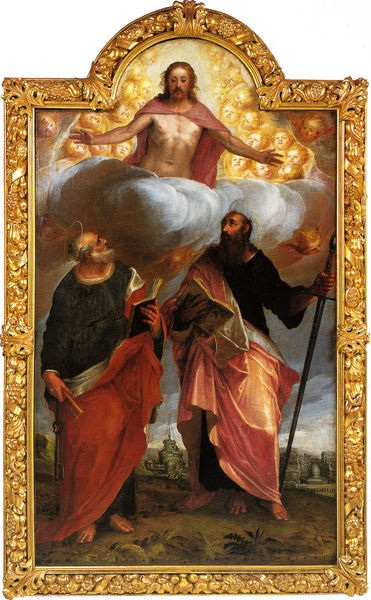
Titel: Petrus und Paulus in der Verehrung Christi
Künstler: Alessandro Paduano
Standort: Landsberg am Lech
Institution: Neues Stadtmuseum
Schlagwörter: blau, dunkel, gott, himmel, schatten, umhang, weiß, wolken, bäume, gelb, grün, landschaft, stadt, abend, braun, brust, hell, hintergrund, köpfe, licht, männer, schwarz, gras, rot, wiese, wolke, ornament, bart, arme, bibel, bärtig, falten, rahmen, weit, gelehrte, goldrahmen, erde, natur, boden, gewand, gold, mantel, gewänder, pflanze, pflanzen, rosa, engel, löwenzahn, bücher, zwei, stab, thron, glanz, ornamente, verzierung, ruine, blut, offen, buch, vergoldet, glaube, religion, flammen, strahlen, wandern, barfuß, schwert, altar, christus, jesus, wundmale, segen, segnung, erscheinung, heilige, schlüssel, jünger, heilig, putten, petrus, aufnahme, auferstehung, christi, zepter, schar, pinakothek, apostel, gottes sohn, paulus, herrgott, engelschar, emmaus, segnungsgestus, englein, e, schlussel, evangelie